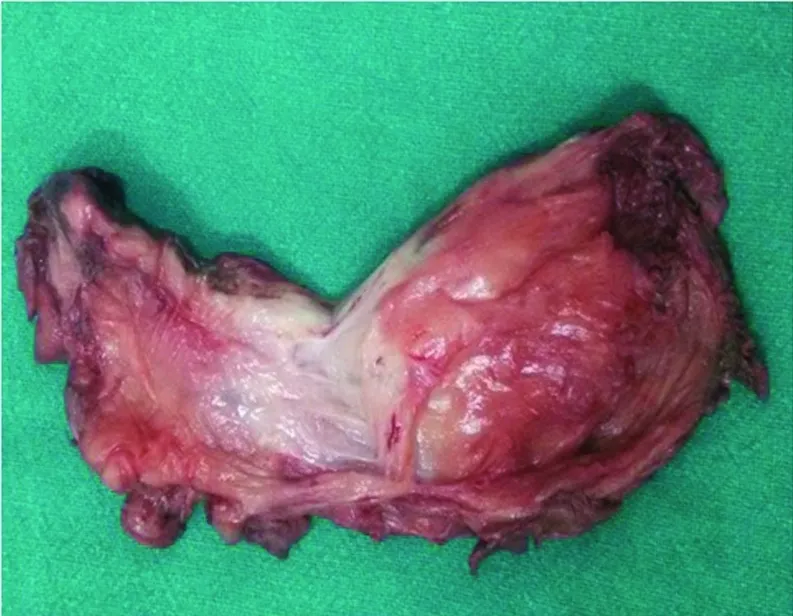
Excised specimen showing the giant lesion, of firm consistency and with no visible necrotic areas.
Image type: medical_photograph (other_medical_photograph)